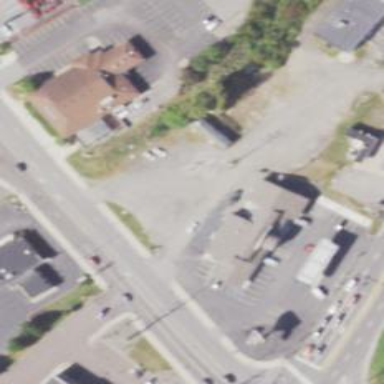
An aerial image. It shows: Convenience shop.